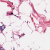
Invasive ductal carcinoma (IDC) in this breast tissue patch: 0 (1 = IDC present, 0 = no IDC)